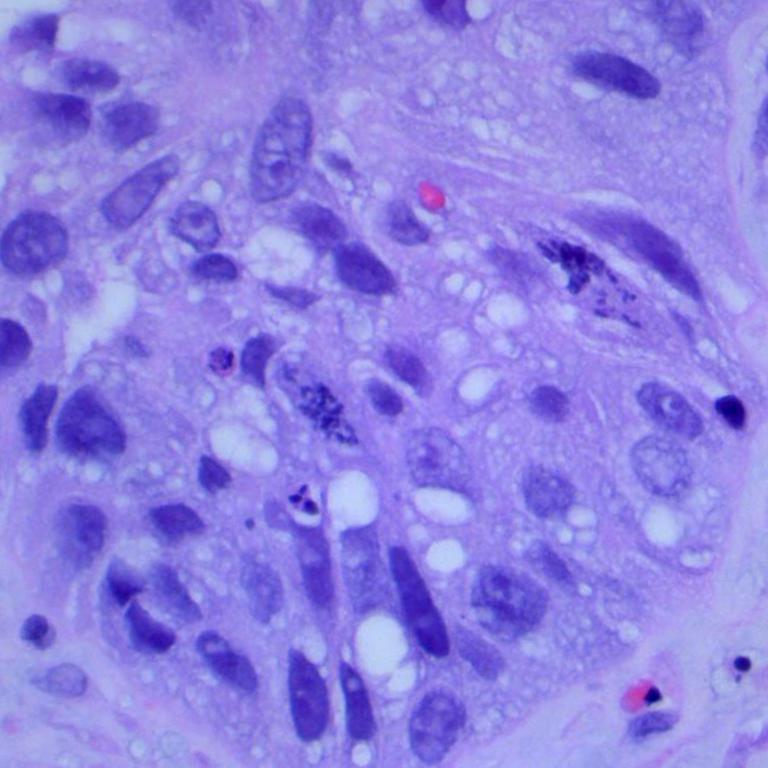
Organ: lung
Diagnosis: squamous carcinomas